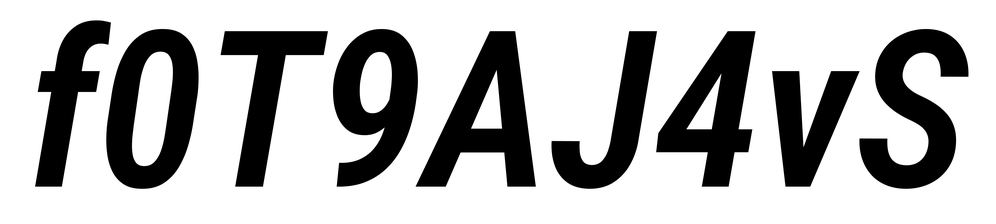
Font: Roboto-Italic_Condensed_SemiBold_Italic